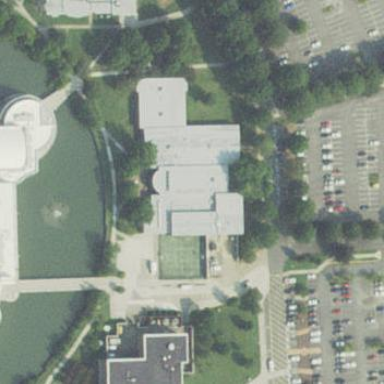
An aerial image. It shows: College building.